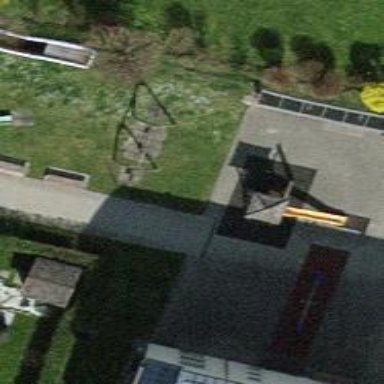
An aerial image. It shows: Playground featuring slide.